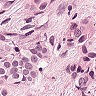
Metastatic tissue present: yes